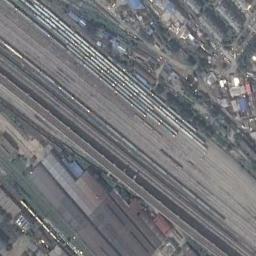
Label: railway